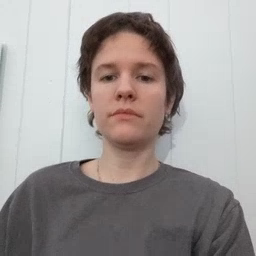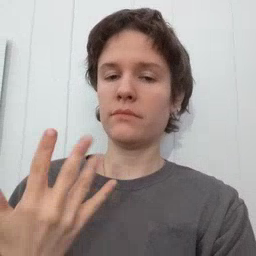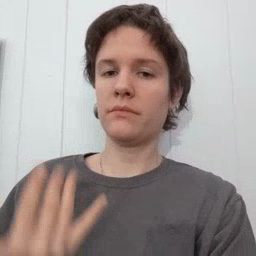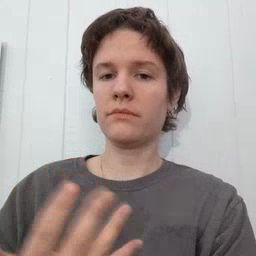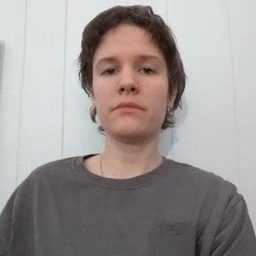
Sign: wait